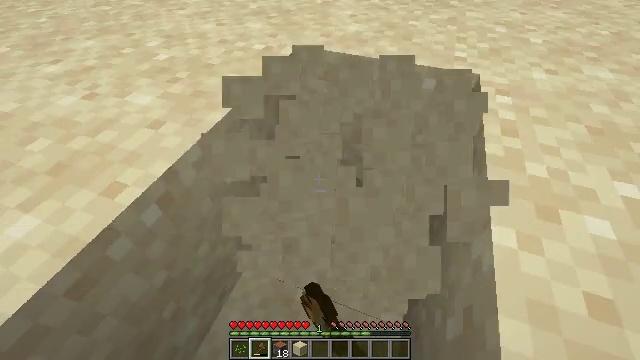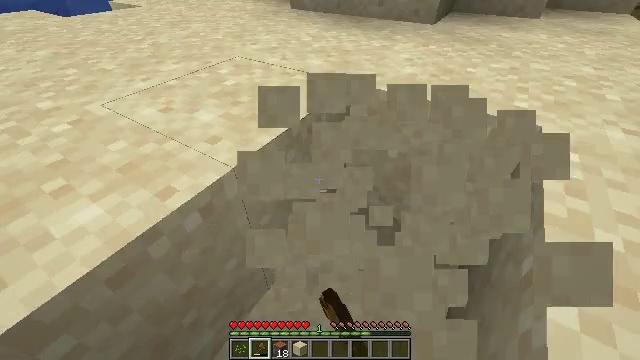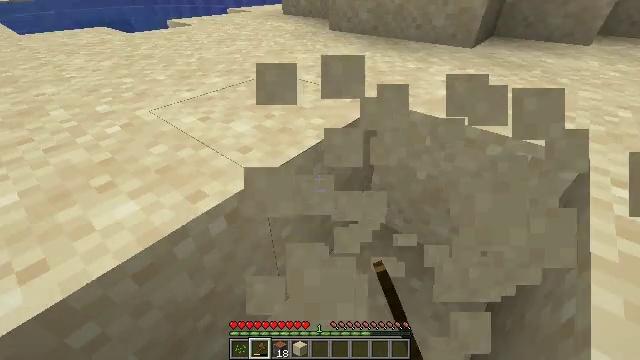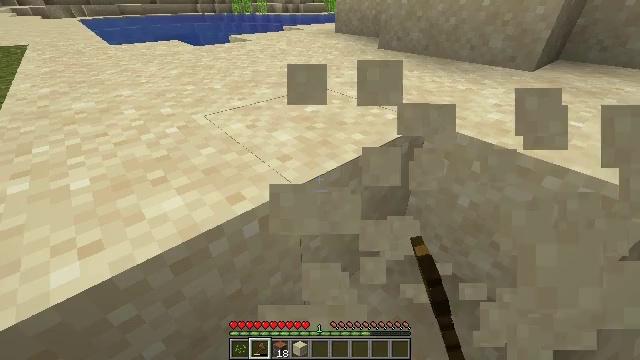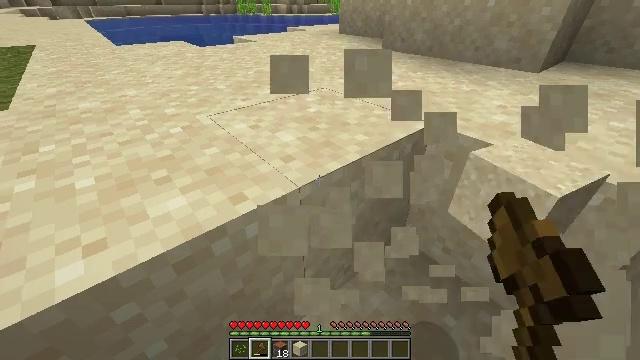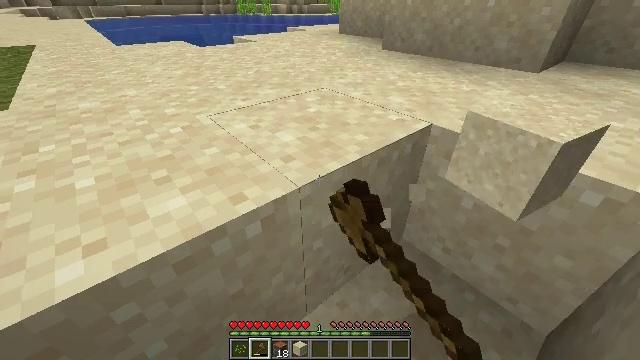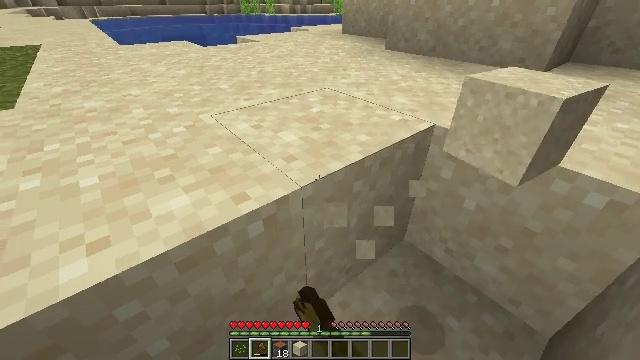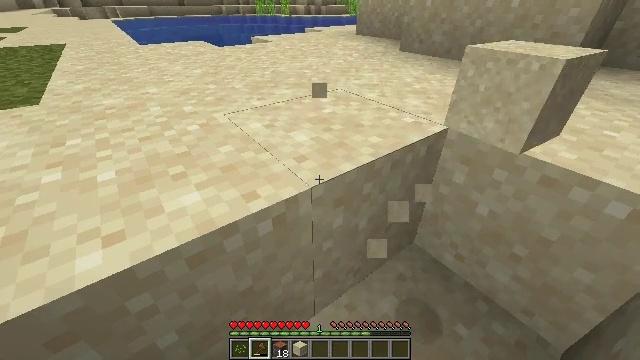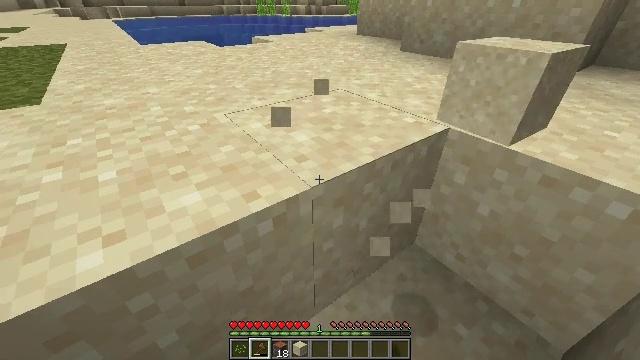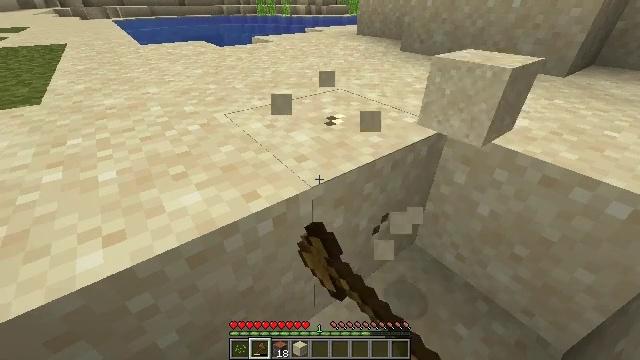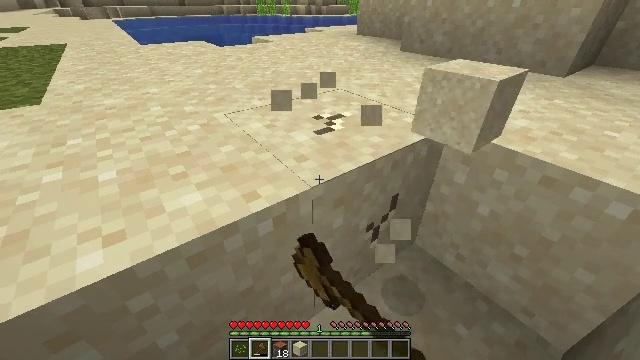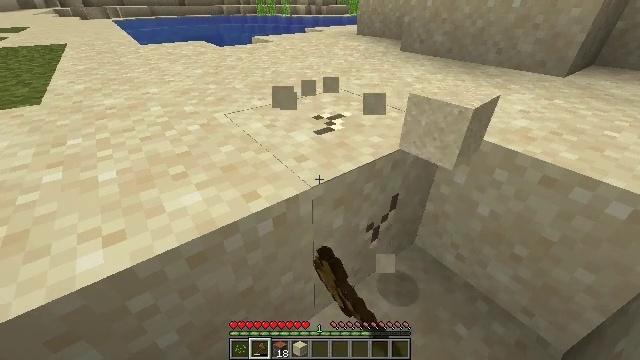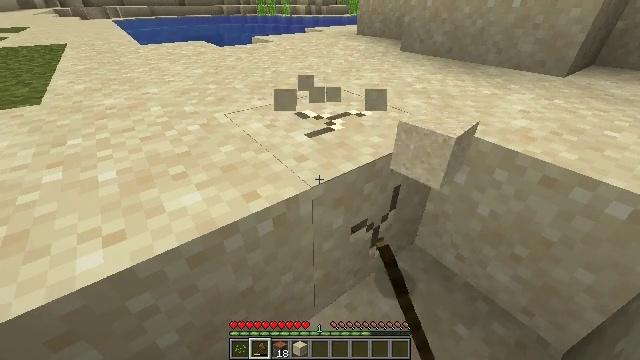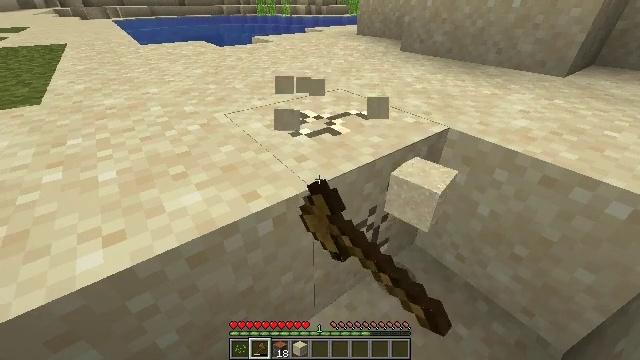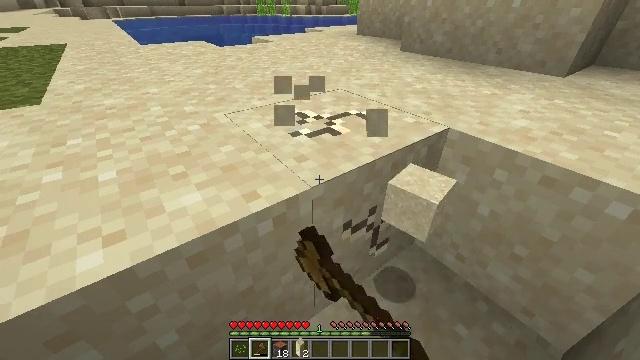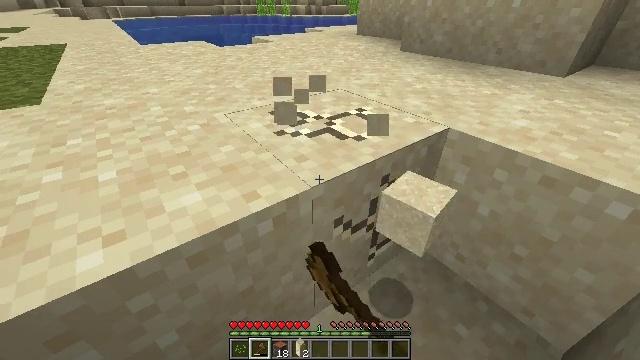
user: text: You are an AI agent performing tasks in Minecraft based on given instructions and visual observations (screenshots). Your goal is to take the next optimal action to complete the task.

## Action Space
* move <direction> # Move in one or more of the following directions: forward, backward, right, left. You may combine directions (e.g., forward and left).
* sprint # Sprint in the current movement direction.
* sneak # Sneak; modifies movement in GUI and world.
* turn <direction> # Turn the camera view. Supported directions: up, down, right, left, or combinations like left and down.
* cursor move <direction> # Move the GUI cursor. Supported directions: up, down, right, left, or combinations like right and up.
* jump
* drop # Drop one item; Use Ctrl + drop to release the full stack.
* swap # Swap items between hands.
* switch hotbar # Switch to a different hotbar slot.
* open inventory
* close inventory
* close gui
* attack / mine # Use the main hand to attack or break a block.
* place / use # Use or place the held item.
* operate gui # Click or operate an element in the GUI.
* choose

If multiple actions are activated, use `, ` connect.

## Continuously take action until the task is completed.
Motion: motion action
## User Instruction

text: Gather sand from the desert.
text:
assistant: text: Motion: turn left and up, attack / mine
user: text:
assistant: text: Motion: turn left and up
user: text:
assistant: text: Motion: turn left and up
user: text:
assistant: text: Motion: attack / mine
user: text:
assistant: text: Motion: attack / mine
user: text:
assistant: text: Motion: attack / mine
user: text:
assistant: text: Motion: turn left, attack / mine
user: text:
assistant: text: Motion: attack / mine
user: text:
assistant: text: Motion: attack / mine
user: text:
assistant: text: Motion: attack / mine
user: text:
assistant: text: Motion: attack / mine
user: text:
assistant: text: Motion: attack / mine
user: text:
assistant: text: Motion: attack / mine
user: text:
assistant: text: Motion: attack / mine
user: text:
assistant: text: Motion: attack / mine
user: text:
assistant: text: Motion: attack / mine
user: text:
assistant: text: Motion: attack / mine
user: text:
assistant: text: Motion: attack / mine
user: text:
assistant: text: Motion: attack / mine
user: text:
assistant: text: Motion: attack / mine
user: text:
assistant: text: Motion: turn left, attack / mine
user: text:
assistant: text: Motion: attack / mine
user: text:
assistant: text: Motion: turn left, attack / mine
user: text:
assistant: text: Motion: turn left, attack / mine
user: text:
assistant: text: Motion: turn left, attack / mine
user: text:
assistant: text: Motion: turn left, attack / mine
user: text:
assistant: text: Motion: turn left, attack / mine
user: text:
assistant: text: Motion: turn left, attack / mine
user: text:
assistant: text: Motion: turn left
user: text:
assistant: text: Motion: turn left, attack / mine